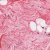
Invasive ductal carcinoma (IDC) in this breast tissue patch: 0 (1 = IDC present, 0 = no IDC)